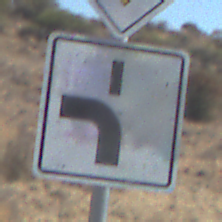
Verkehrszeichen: VerlaufVorfahrtsstrasse5
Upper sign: Vorfahrtsstrasse
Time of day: Midday
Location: Outdoor (Nature)
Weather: Clear
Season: NotSpecified
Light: Natural